Question:
The problem, as you see on picture. If I fill panel in code like this:
'''
private void Form1_Load(object sender, EventArgs e)
{
Panel pnl = new Panel();
PictureBox pb = new PictureBox();
TextBox txt = new TextBox();
pnl.BorderStyle = BorderStyle.FixedSingle;
pb.BorderStyle = BorderStyle.FixedSingle;
pb.Dock = DockStyle.Top;
txt.Dock = DockStyle.Fill;
pnl.Controls.Add(pb);
pnl.Controls.Add(txt);
this.Controls.Add(pnl);
}
'''
The TextBox still goes to 0,0 position inside panel
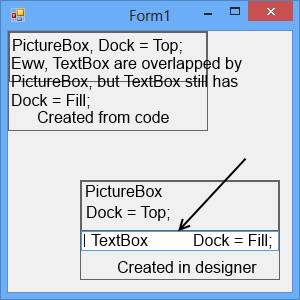
Answer: You have to add the control with DockStyle.Fill first.
This can also be done in code by using the Controls.SetChildIndex method and setting the ChildIndex of the control using DockStyle.Fill to alower number as the others.
In the Document Outline view of Visual Studio you can sort the controls up and down which sets the ChildIndex in the x.Designer.cs file.